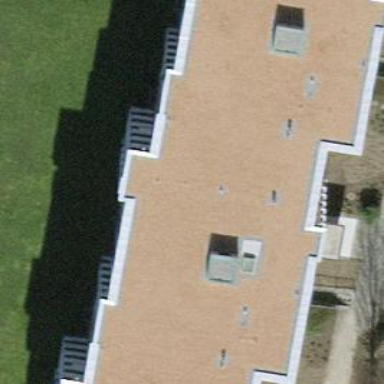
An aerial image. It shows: Flat-roofed apartment building.